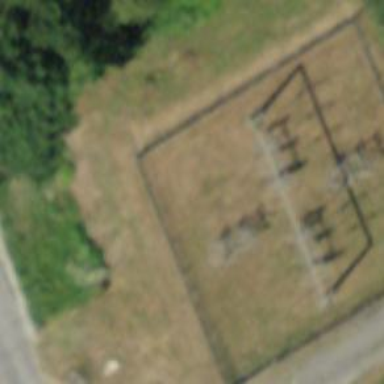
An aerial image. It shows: Distribution level power substation.